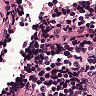
Metastatic tissue present: no